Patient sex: M
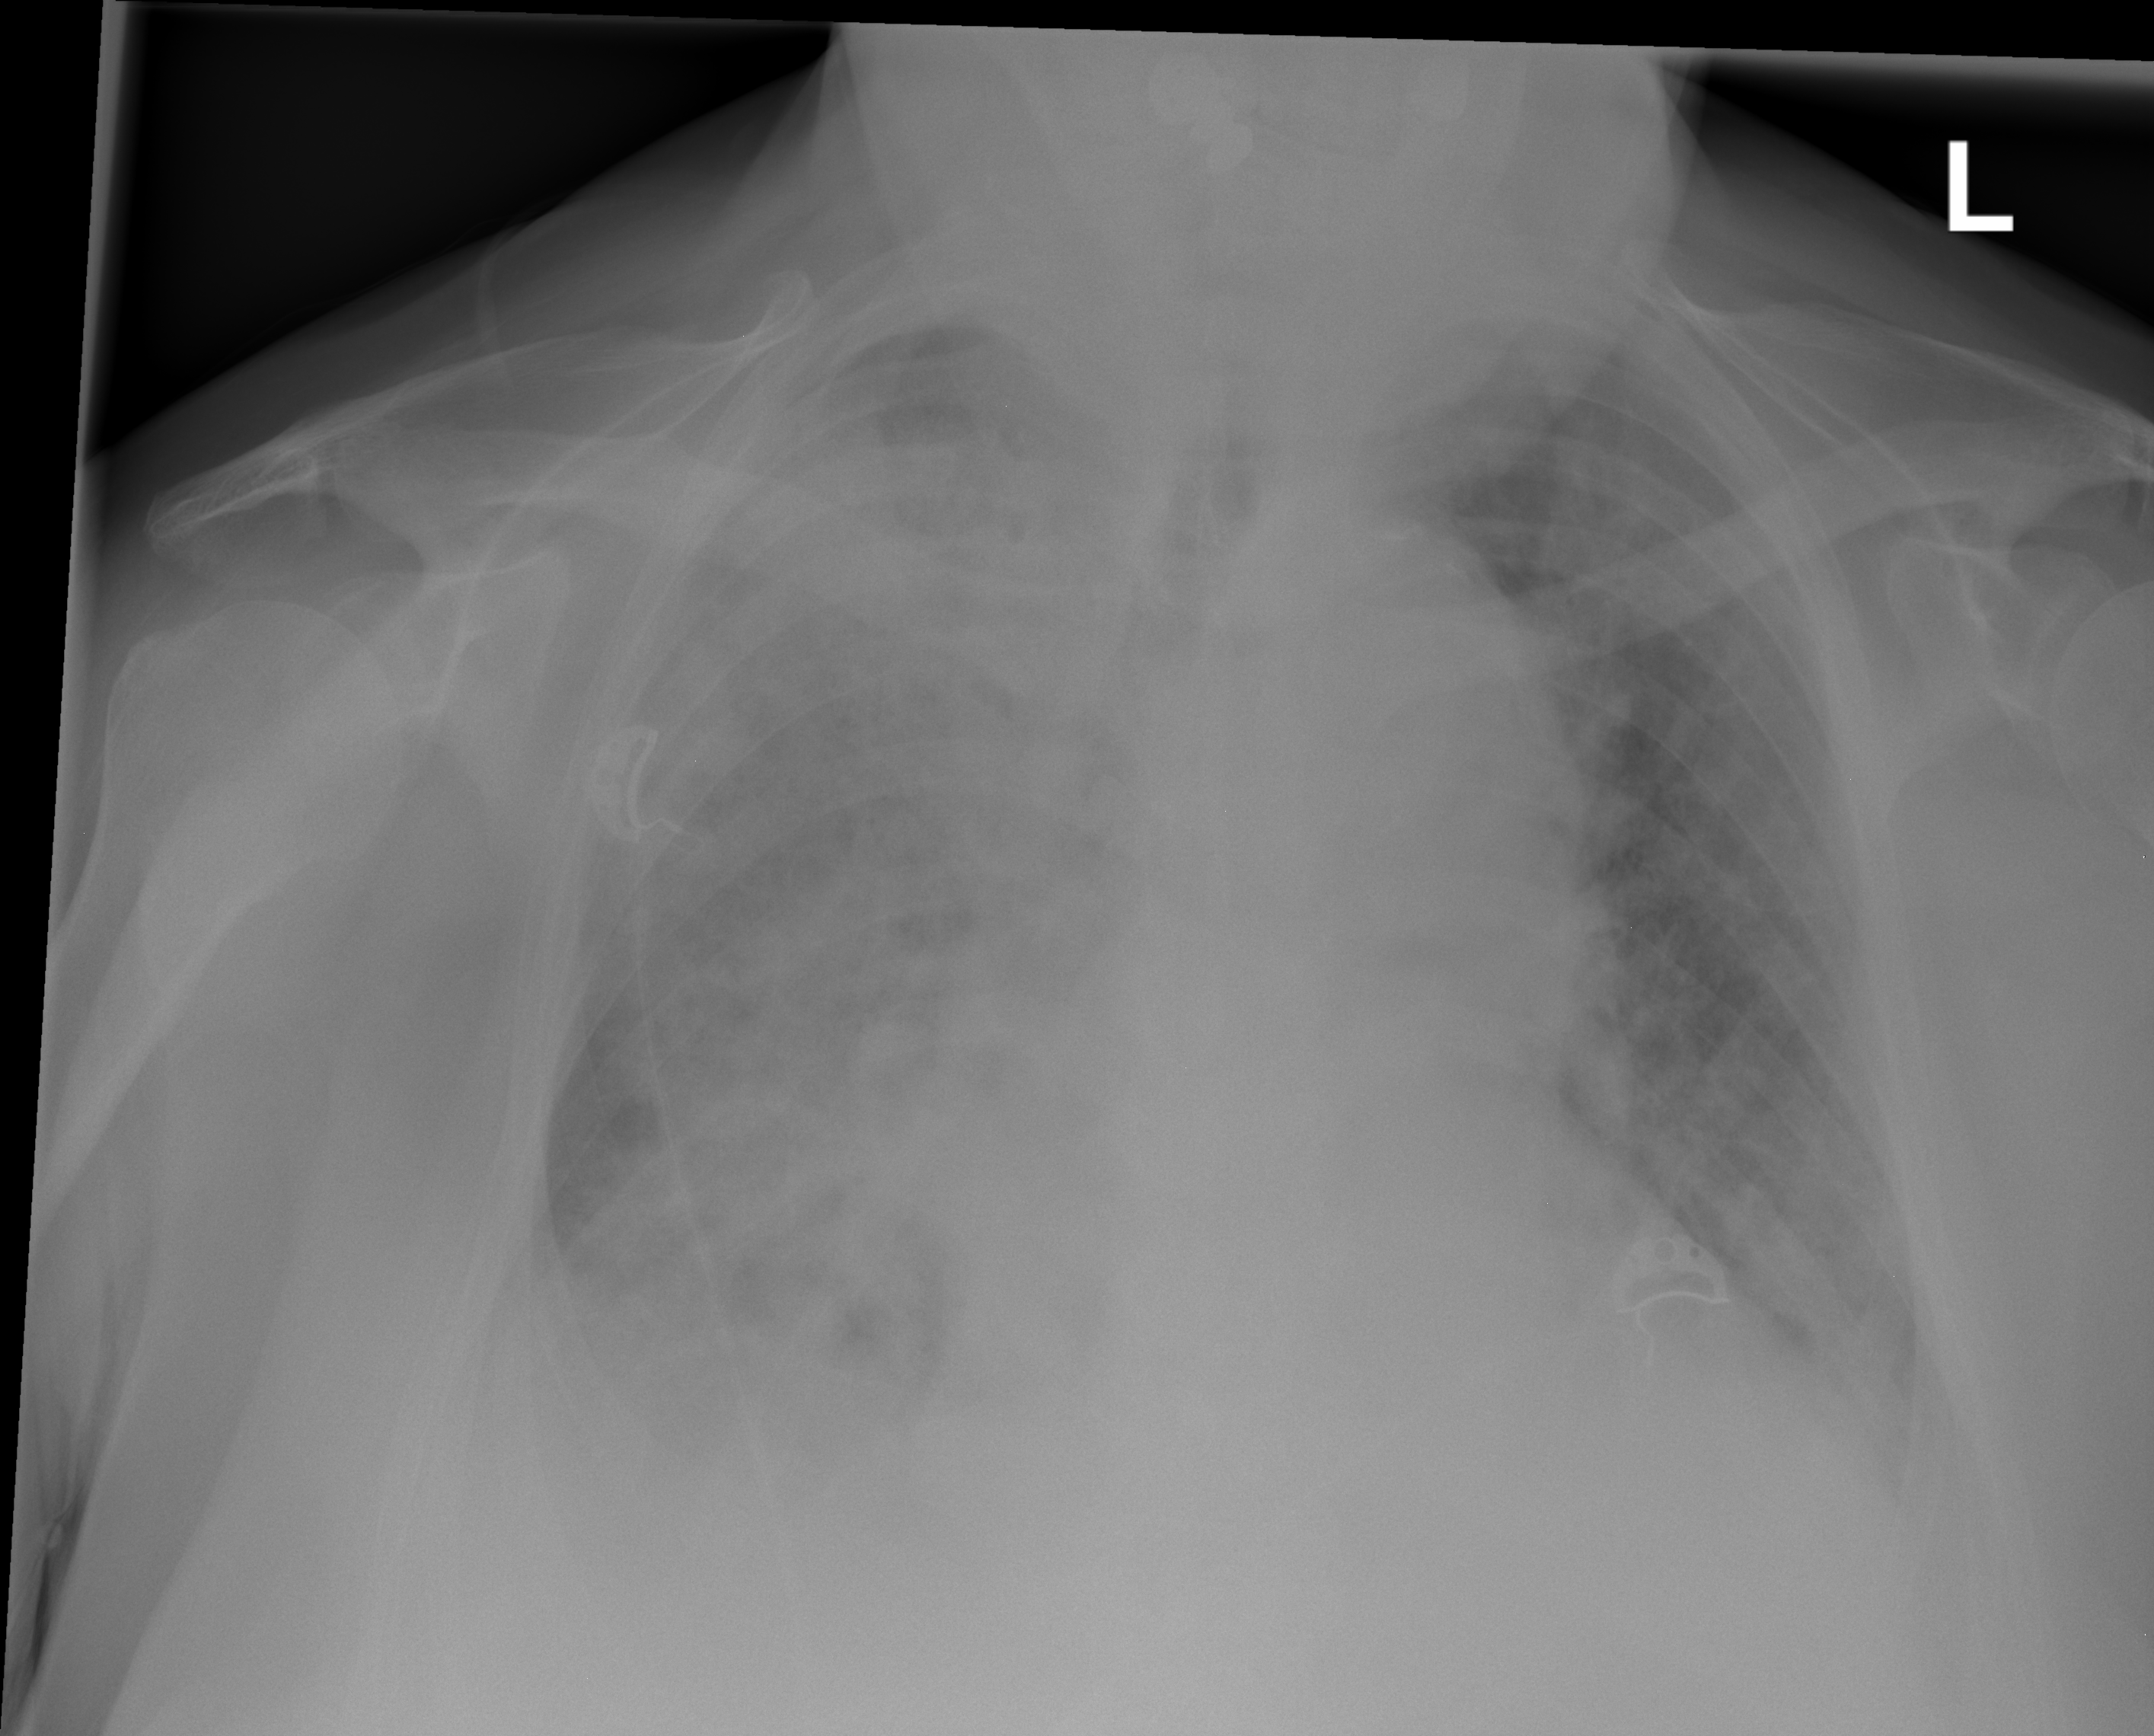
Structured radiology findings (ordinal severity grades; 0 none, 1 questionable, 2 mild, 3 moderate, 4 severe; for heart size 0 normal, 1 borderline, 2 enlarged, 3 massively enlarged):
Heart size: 2
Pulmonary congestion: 2
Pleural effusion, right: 2
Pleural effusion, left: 2
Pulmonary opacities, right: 4
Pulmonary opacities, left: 2
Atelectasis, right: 2
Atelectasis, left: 1